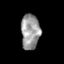
Tissue: skin
Cell type: Epithelial cells
Senescence score: 0.2347
Nuclear area (px): 646
Mean DAPI intensity: 154.585